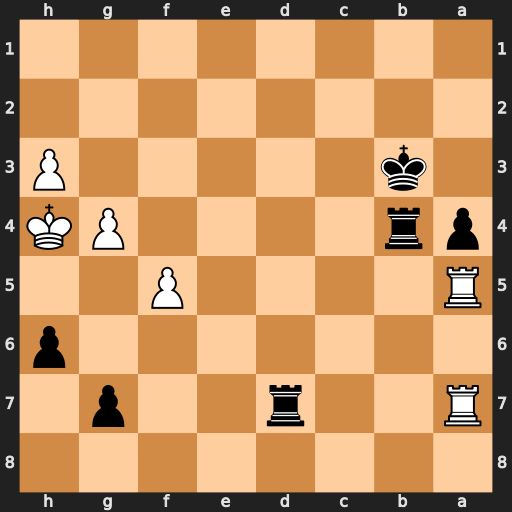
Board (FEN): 8/R2r2p1/7p/R4P2/pr4PK/1k5P/8/8
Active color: b
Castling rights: -
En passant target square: -
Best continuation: Rxa7 Rxa7 a3 Kh5 Ra4